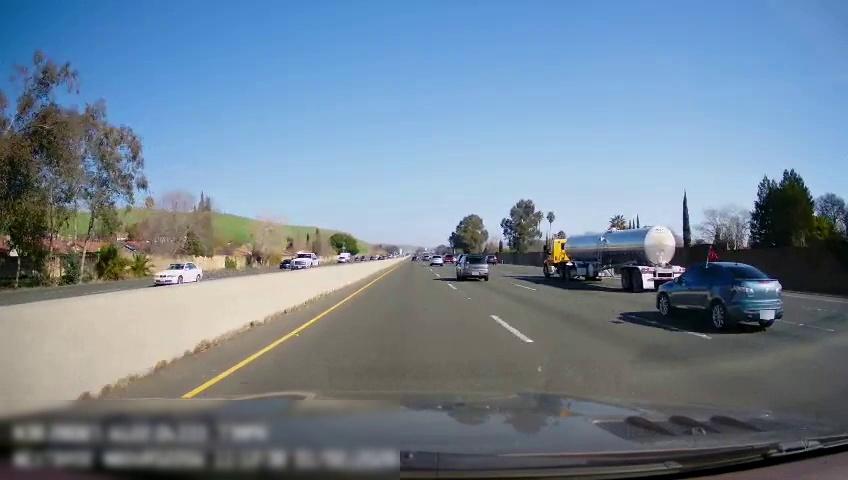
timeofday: Day
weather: Sunny
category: Drivable Space
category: Drivable Space
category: Vehicles | Car
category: Vehicles | Car
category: Vehicles | SUV
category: Vehicles | Truck
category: Vehicles | Car
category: Vehicles | Car
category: Vehicles | Car
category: Vehicles | SUV
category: Vehicles | Other LV
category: Vehicles | Car
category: Vehicles | Car
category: Vehicles | SUV
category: Vehicles | Car
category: Lanes | Alternate Lane
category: Lanes | Current Lane
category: Lanes | Current Lane
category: Lanes | Alternate Lane